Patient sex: F
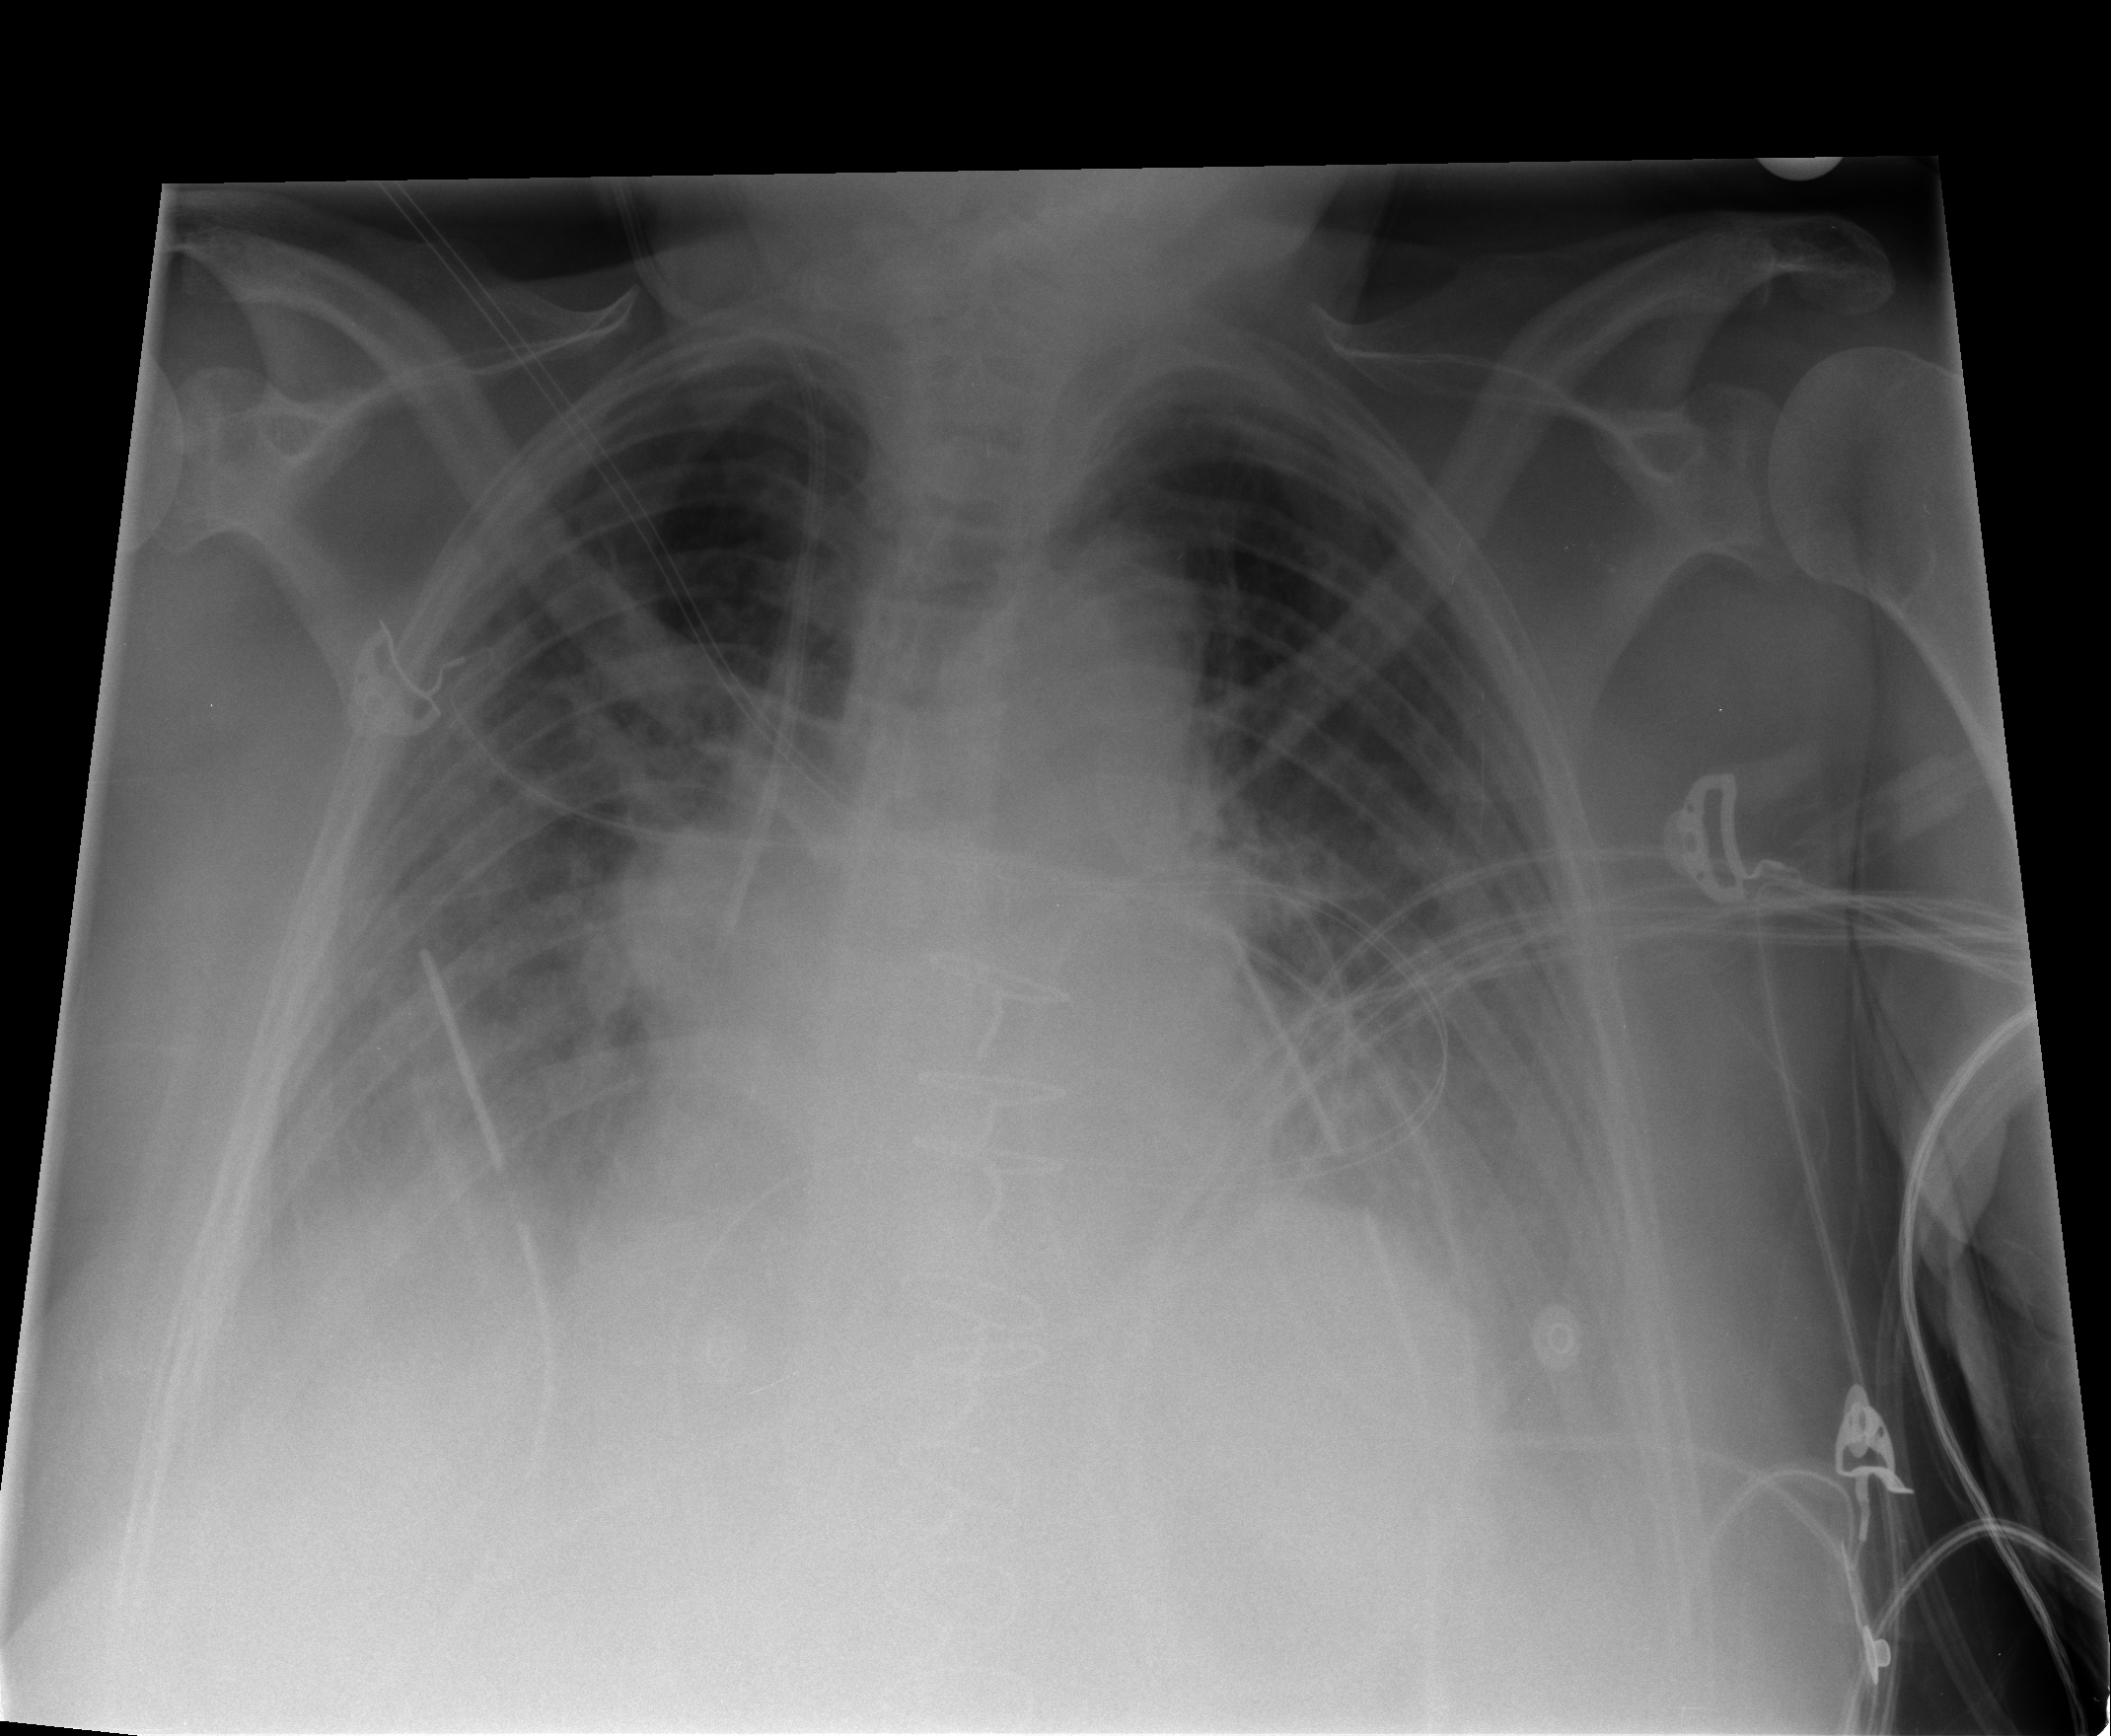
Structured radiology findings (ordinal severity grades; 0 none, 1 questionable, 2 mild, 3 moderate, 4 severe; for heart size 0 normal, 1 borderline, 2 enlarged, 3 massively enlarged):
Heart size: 2
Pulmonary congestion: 0
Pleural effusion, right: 0
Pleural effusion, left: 2
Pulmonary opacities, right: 2
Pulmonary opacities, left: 2
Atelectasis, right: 2
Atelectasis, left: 2